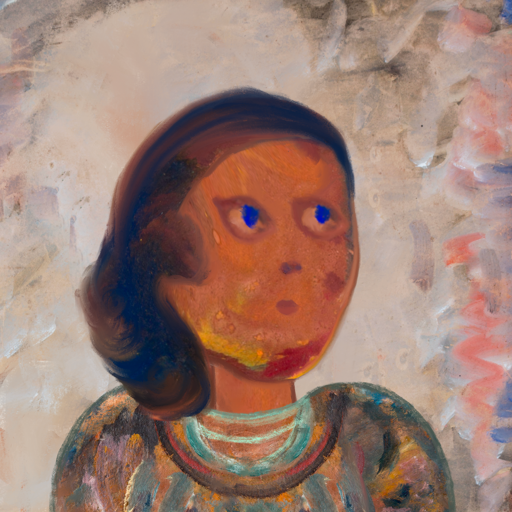
Background: Roy_Bahadur, Head And Neck Side: Mother_And_Son_Son, Face Side: Mother_And_Son_Mother, Bust: Boggyland, Hair Side: Mother_And_Son_Son, Head Accessory: Blank, Second Necklace: Blank, Necklace: Blank, Baby: Blank